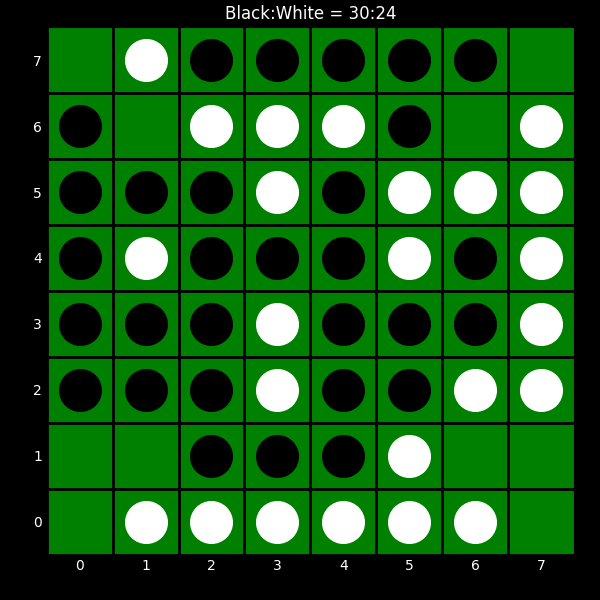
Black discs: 30
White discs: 24